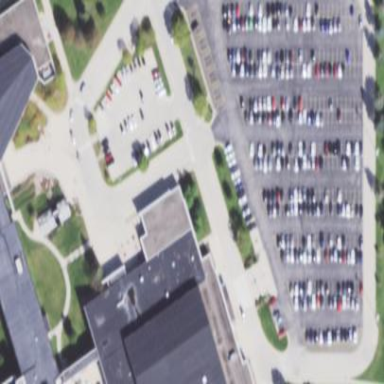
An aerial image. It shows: Parking area with surface.